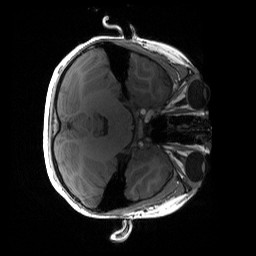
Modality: T1w
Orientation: axial
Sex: male
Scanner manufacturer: siemens
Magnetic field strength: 3 T
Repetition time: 1.9 s
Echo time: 0.00243 s